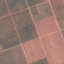
Land use / land cover: PermanentCrop